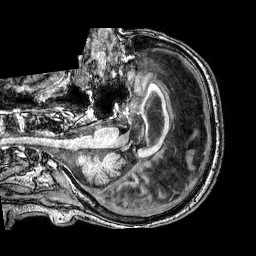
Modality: T1w
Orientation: axial
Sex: male
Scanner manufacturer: philips
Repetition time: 0.008182 s
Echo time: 0.00376 s